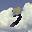
Label: 3